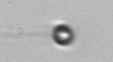
Label: flagellate